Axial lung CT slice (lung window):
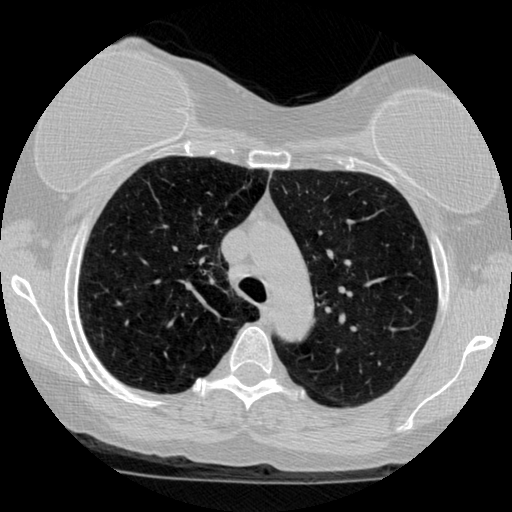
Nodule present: no